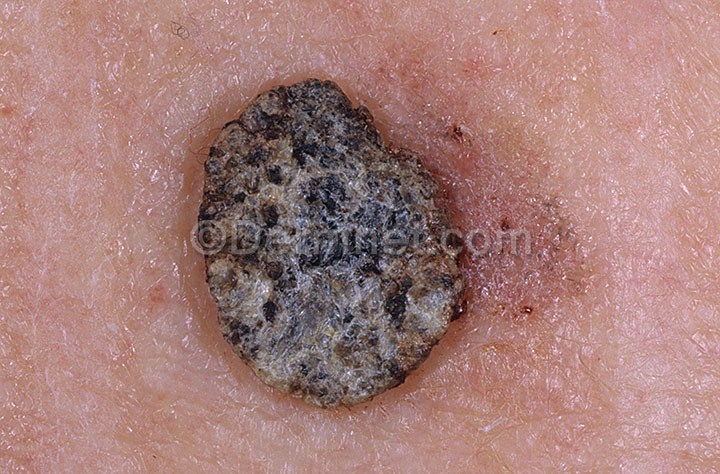
Disease: Seborrheic Keratoses and other Benign Tumors